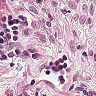
Metastatic tissue present: yes